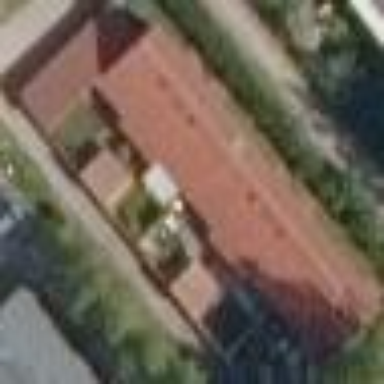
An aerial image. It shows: Terrace building.